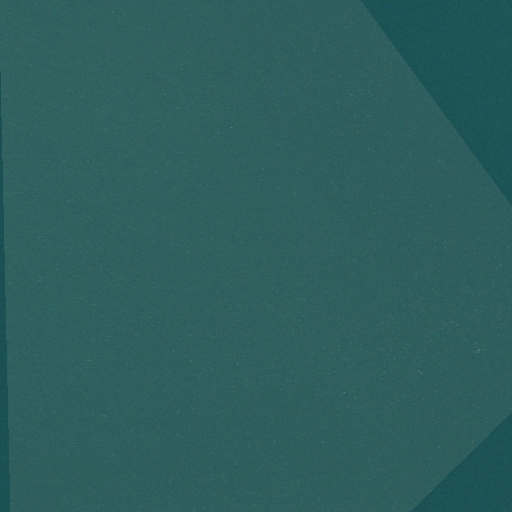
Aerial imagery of island in Georgia named Weldon Island (historical) containing only open water